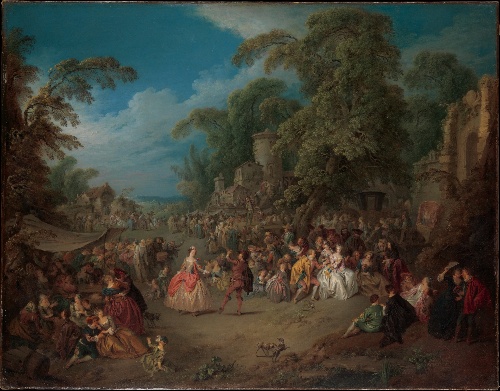
Title: The Fair at Bezons
Artist: Jean-Baptiste Joseph Pater
Artist bio: French, Valenciennes 1695–1736 Paris
Date: ca. 1733
Object type: Painting
Classification: Paintings
Medium: Oil on canvas
Dimensions: 42 x 56 in. (106.7 x 142.2 cm)
Department: European Paintings
Credit line: The Jules Bache Collection, 1949
Accession year: 1949
Repository: Metropolitan Museum of Art, New York, NY
Tags: Men|Women|Dancing|Dogs|Crowd